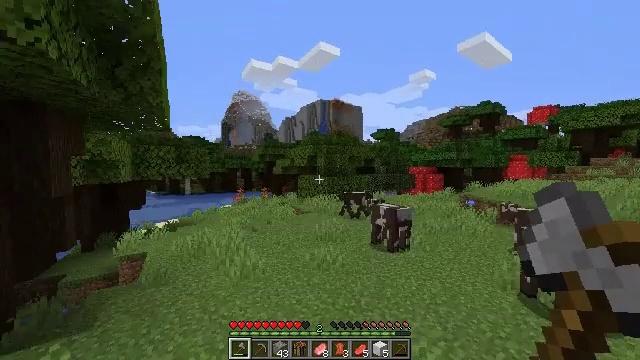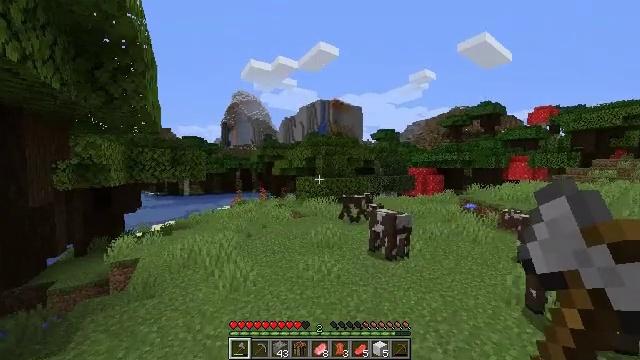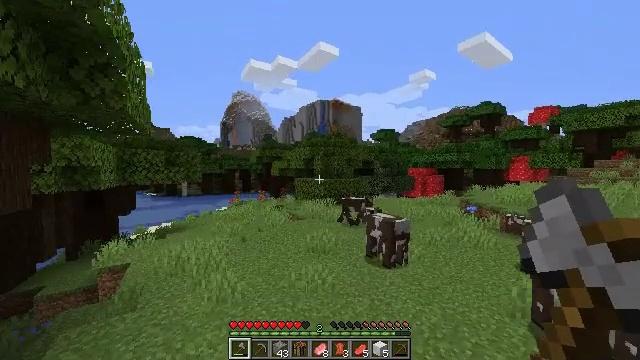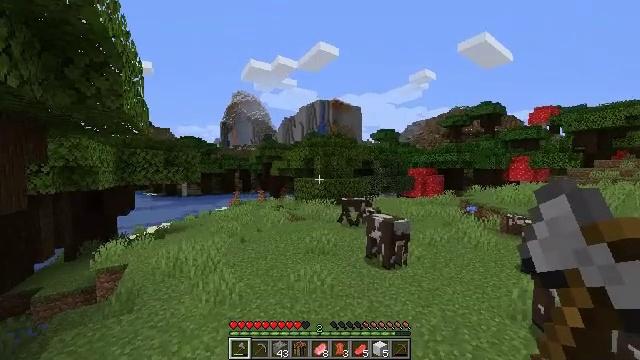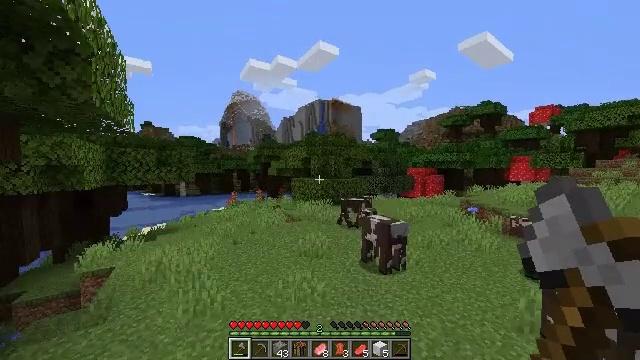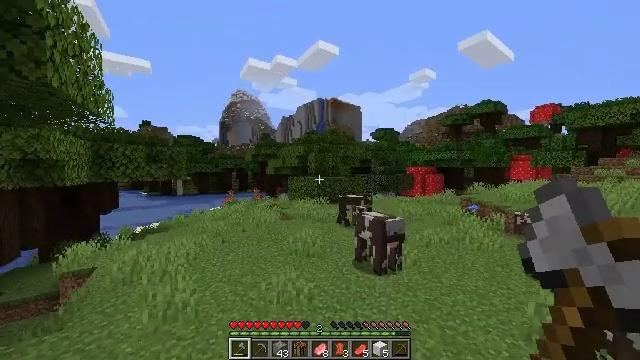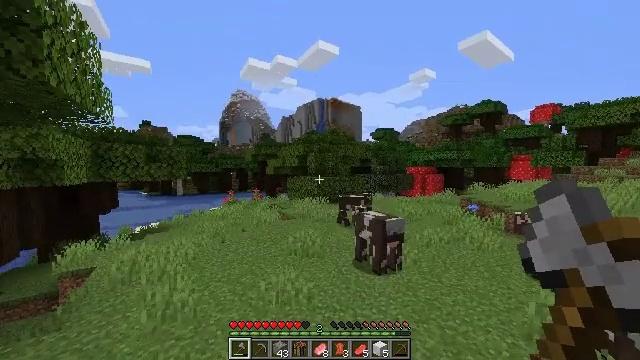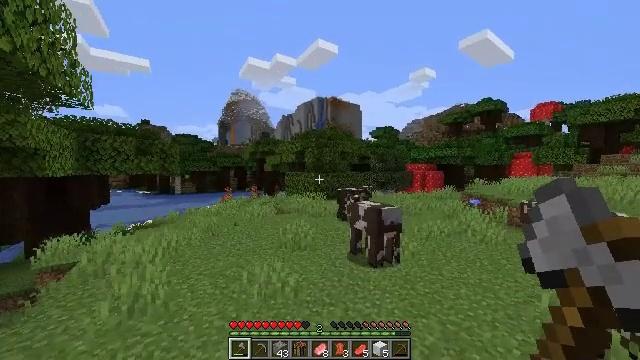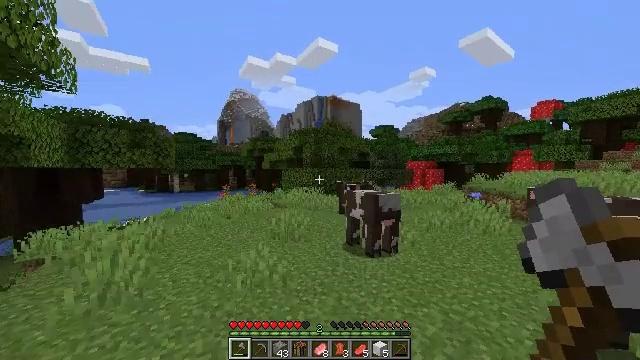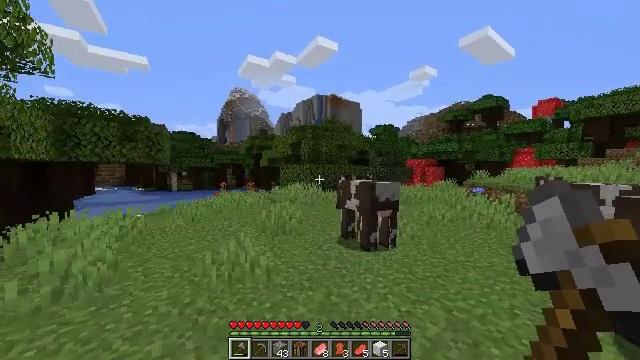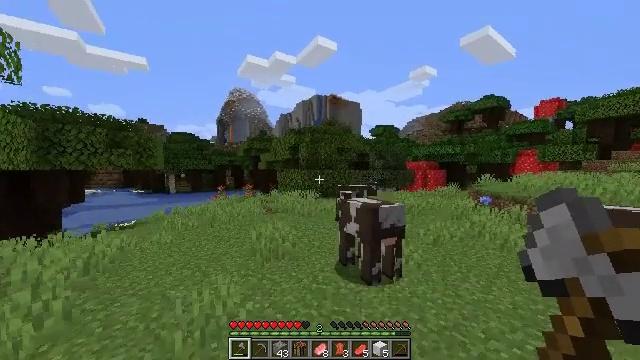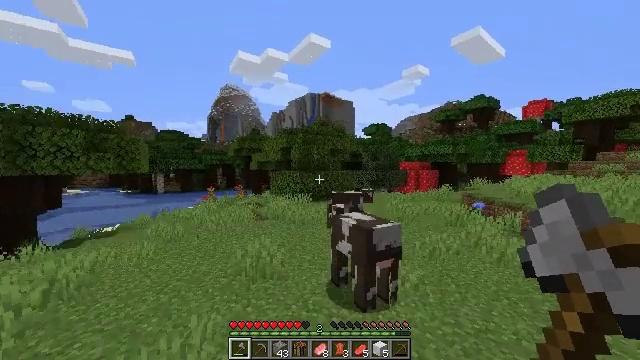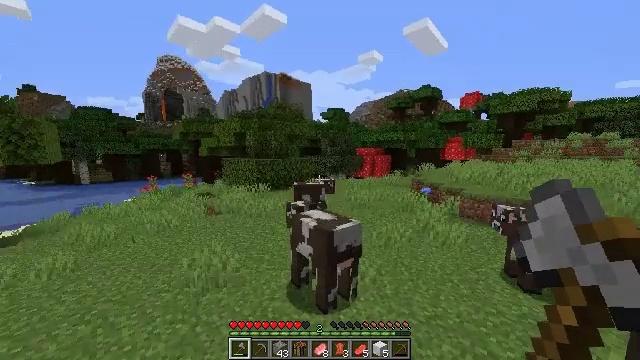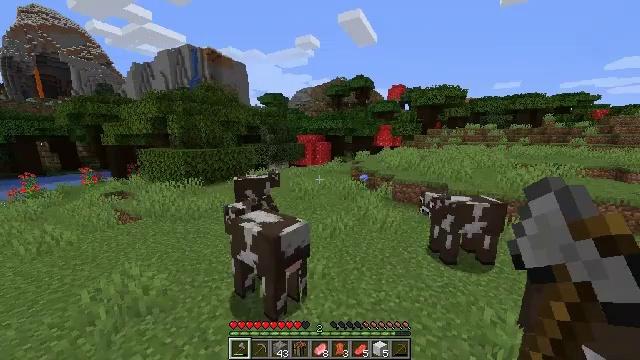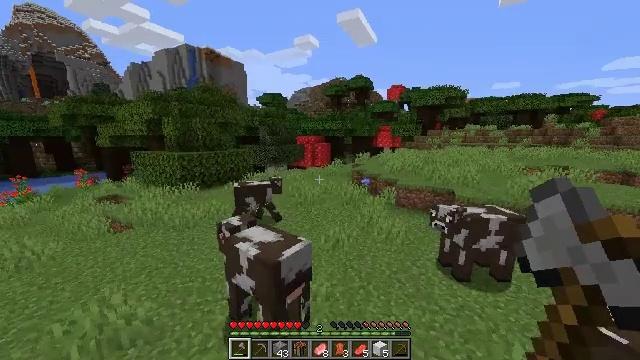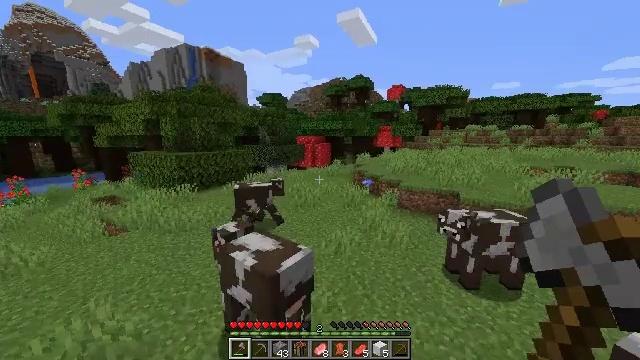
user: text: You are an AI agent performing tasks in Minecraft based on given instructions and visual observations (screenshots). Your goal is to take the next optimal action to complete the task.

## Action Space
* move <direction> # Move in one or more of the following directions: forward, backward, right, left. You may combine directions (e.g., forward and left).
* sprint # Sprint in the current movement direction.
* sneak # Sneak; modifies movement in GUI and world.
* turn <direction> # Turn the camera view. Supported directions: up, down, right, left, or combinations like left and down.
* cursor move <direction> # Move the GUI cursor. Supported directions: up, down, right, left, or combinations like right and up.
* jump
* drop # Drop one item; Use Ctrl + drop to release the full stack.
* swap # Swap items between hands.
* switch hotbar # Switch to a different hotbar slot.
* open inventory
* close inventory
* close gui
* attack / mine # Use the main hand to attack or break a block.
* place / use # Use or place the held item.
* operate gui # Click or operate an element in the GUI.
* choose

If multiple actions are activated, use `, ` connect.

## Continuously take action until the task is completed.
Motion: motion action
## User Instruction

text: Gather red mushroom blocks from the giant mushroom.
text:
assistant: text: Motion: move forward and move right, jump
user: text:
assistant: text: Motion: move forward and move right, jump
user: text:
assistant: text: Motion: move forward and move right, jump
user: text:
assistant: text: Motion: move forward and move right, jump
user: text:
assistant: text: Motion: move forward and move right, jump
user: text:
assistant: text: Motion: move forward, jump
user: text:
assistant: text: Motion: move forward, jump
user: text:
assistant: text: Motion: move forward, jump
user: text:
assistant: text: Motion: move forward, jump
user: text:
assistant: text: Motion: move forward, jump
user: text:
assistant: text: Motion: move forward, turn right, jump
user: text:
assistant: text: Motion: move forward, turn right and down, jump
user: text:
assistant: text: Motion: move forward and move right, turn right and down, jump
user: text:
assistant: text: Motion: move forward and move right, jump
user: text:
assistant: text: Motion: move forward and move right, jump
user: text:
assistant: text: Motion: move forward and move right, jump
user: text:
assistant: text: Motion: move forward and move right, jump
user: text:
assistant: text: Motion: move forward and move right, jump
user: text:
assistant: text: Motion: move forward, jump
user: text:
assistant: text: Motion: move forward, jump
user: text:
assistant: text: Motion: move forward, jump
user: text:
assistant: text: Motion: move forward, jump
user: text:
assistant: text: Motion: move forward, jump
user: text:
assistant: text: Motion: move forward, jump
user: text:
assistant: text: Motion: move forward, sprint, jump
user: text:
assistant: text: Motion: move forward, sprint, jump
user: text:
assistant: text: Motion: move forward, sprint, jump
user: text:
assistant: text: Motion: move forward, sprint, jump
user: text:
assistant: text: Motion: move forward, sprint, jump
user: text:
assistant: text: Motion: move forward, sprint, jump